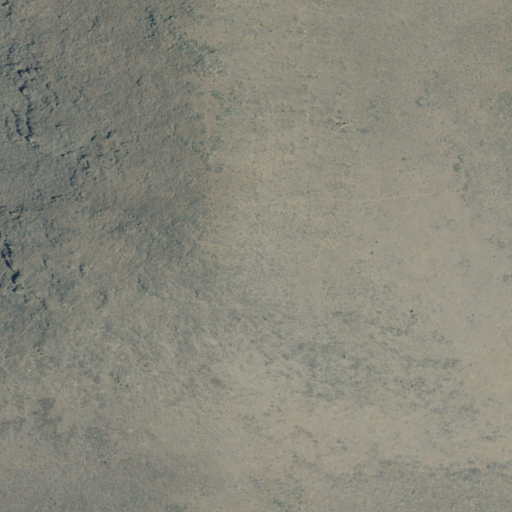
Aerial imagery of mountain in California named Sheepy Peak containing shrub, grassland, and evergreen forest